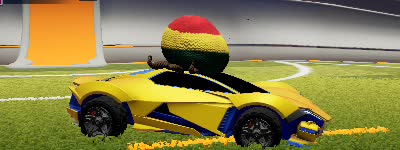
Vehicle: werewolf